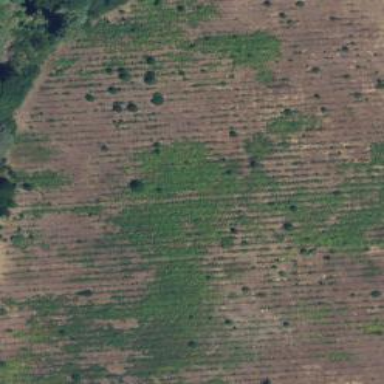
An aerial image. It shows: Vineyard growing grapes.